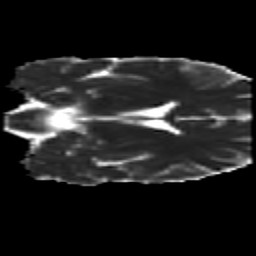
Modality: MD
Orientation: coronal
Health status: healthy
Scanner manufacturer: siemens
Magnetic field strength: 3 T
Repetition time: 10 s
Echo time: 0.092 s